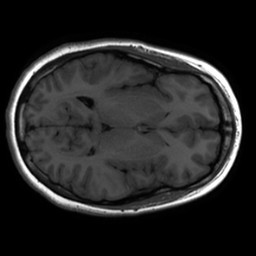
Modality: inplaneT1
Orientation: axial
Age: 19
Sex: female
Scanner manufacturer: ge
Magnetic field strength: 3 T
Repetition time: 2.297 s
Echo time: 0.02273 s